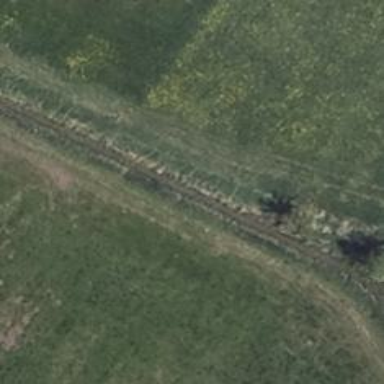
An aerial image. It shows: Grass track.